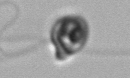
Label: flagellate_morphotype1